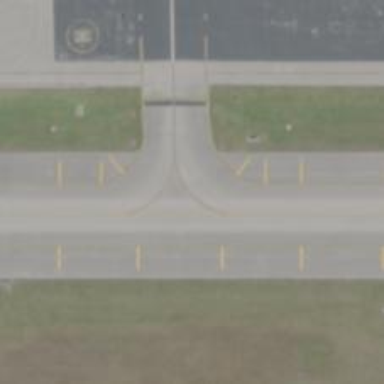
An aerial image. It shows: Image of taxiway at airport.